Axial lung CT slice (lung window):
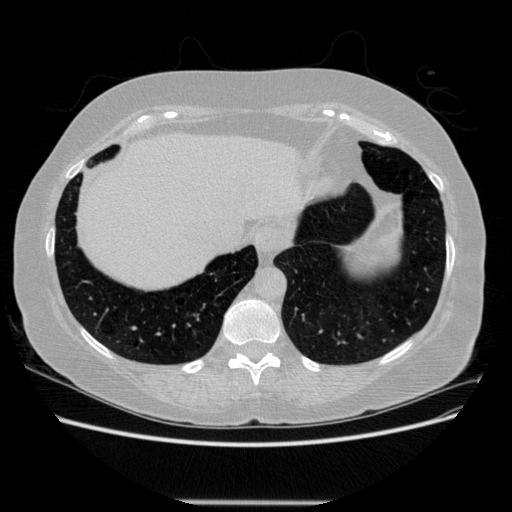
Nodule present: no